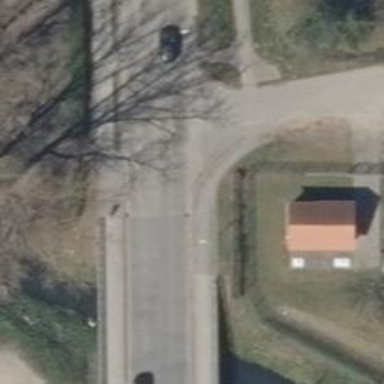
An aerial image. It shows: Residential road with sidewalks on both sides.